Question: I'm creating a Windows 8 app that should be using the Share contract that is the sharing source, but the problem is that it keeps on waiting for share info from the app but I can't manage to find out why it's still waiting...
The only code I inserted was :
'''
public void InitializeShare()
{
_shareManager = DataTransferManager.GetForCurrentView();
_shareManager.DataRequested += OnShareDataRequested;
}
private void OnShareDataRequested(DataTransferManager sender, DataRequestedEventArgs args)
{
DataRequest request = args.Request;
request.Data.Properties.Title = "blablabla";
request.Data.Properties.Description = "blablabla";
request.Data.SetText("blablabla");
}
}
'''
This is what I get...

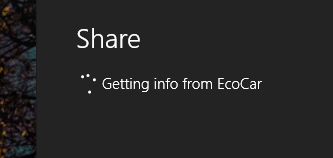
Answer: It was solved by rebooting my machine.